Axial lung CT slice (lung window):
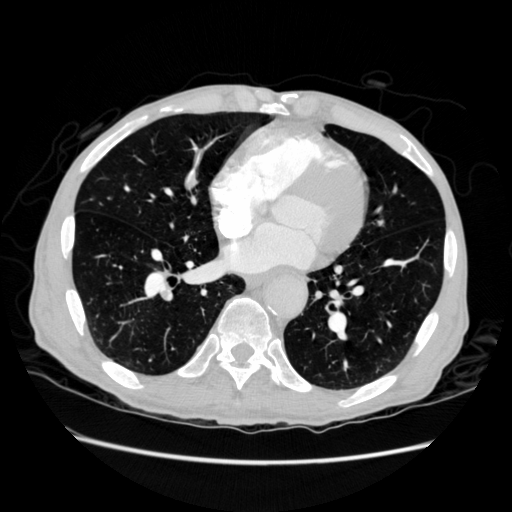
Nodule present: no